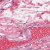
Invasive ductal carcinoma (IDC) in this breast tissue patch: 0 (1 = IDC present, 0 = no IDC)